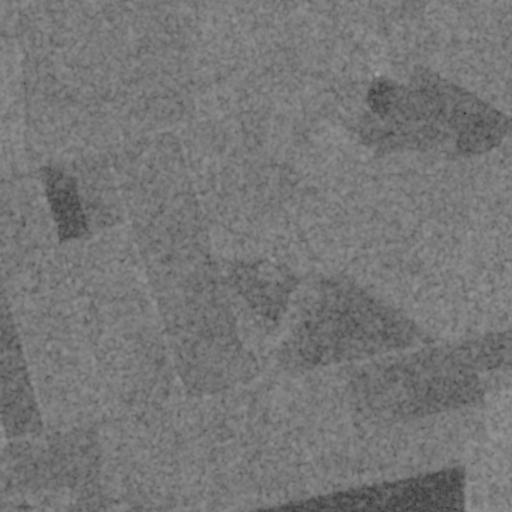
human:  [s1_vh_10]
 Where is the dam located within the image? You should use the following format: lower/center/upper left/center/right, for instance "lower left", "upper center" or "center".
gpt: The dam is located in the upper right of the image.
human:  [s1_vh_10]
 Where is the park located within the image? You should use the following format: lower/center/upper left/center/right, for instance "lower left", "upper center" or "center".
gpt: The park is located in the lower left of the image.
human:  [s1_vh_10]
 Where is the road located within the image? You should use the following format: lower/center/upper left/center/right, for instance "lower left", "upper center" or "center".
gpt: There is no road in the image.

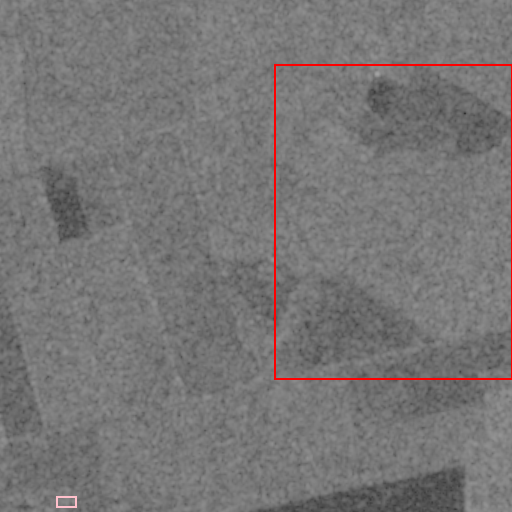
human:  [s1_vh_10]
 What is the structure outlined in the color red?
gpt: The structure outlined in red is a crop field.
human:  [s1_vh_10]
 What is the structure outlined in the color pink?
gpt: The structure outlined in pink is a park.
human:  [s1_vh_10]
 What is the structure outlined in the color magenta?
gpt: There is no magenta outline.